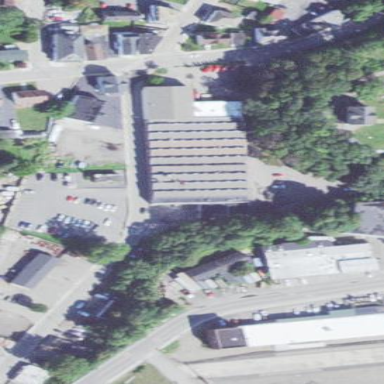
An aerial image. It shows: Building.